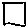
Label: square